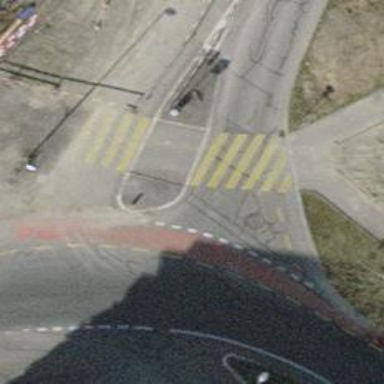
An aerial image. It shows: Zebra crossing with pedestrian island.